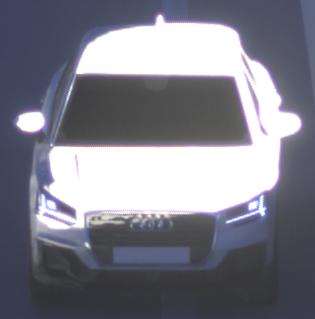
Make: Audi
Model: Q2
Model produced from: 2016
Model produced until: 2020
Doors: 5
Color: white
Road condition: dry road
Daytime: sunrise or sunset
Contrast: low contrast